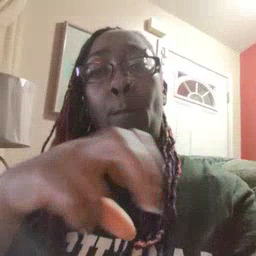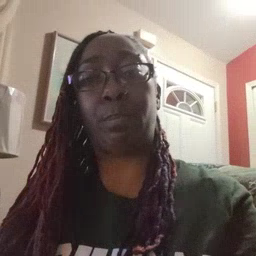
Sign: jump